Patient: sex F, age 59
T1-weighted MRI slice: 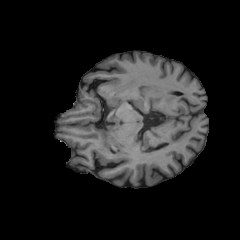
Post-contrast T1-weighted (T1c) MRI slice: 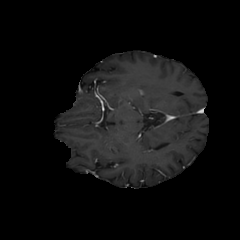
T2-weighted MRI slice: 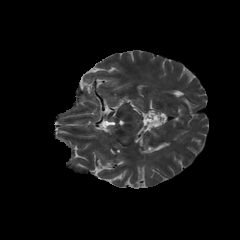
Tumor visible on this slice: yes
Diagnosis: Glioblastoma, IDH-wildtype
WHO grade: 4